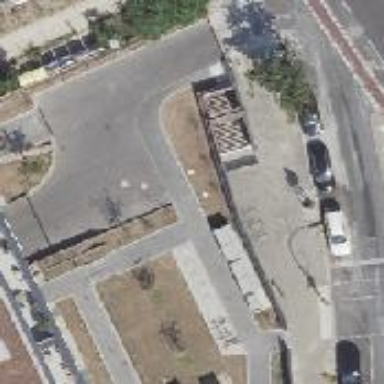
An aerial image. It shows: Subway entrance.